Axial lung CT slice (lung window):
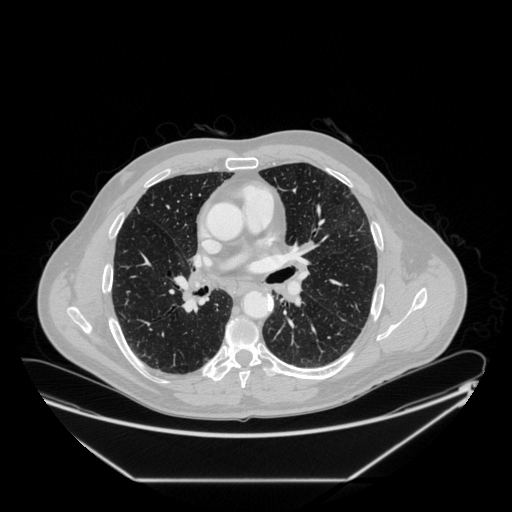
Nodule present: no